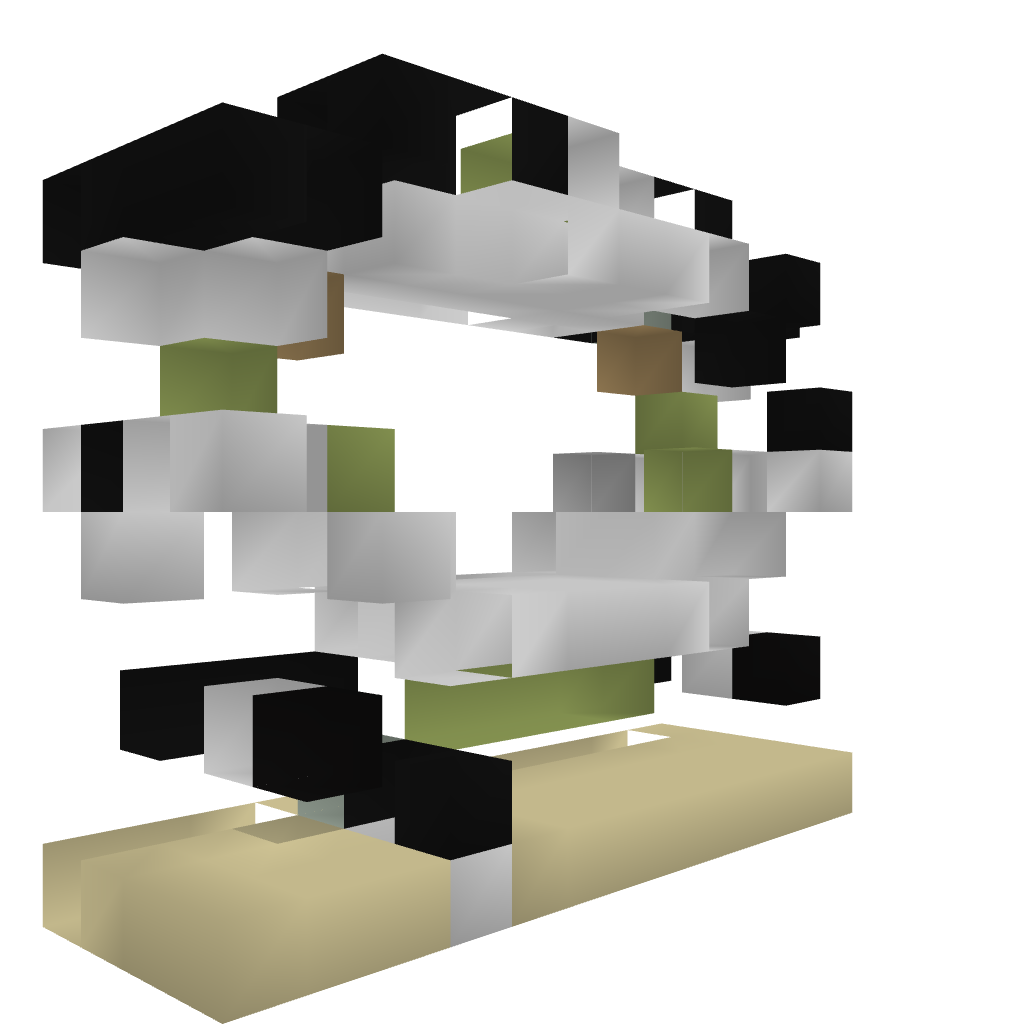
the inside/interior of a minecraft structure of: FAST 4x4 Vault Door